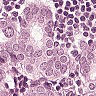
Metastatic tissue present: yes